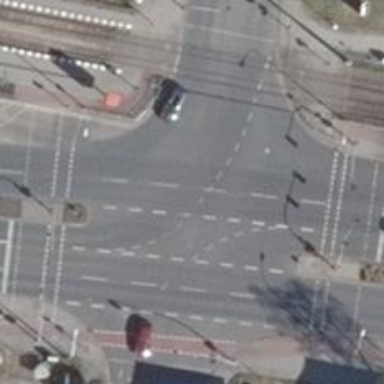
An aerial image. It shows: Road with traffic signals at crossing.